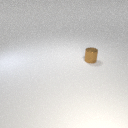
small brown metal cylinder